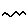
Label: zigzag